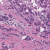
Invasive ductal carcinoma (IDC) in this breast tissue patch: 1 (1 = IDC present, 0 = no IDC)